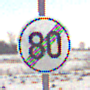
Verkehrszeichen: EndeGeschwindigkeit80
Umgebung: Outdoor, Nature
Tageszeit: MorningAfternoon
Wetter: Overcast
Licht: Natural
Jahreszeit: Winter
Kontrast: LowContrast